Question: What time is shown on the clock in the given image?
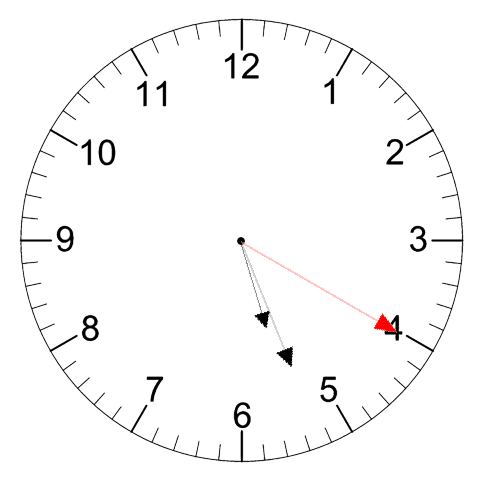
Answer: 05:26:20